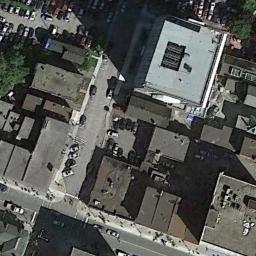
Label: commercial_area